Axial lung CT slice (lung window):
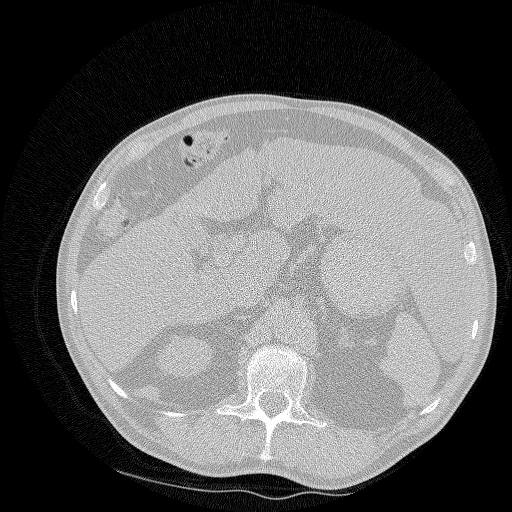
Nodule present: no